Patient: sex F, age 58
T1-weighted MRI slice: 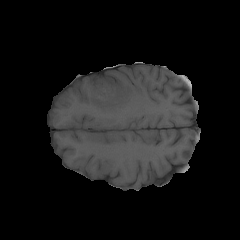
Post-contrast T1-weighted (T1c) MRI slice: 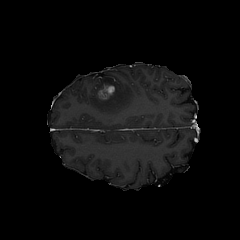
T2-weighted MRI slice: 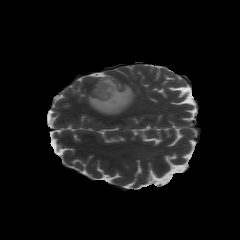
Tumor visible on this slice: yes
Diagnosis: Glioblastoma, IDH-wildtype
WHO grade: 4